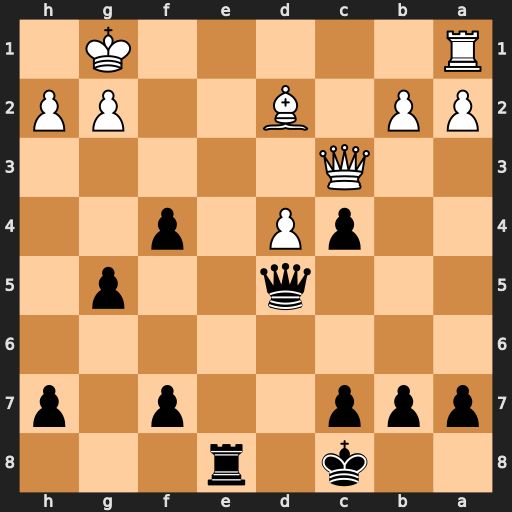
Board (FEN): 2k1r3/ppp2p1p/8/3q2p1/2pP1p2/2Q5/PP1B2PP/R5K1
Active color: b
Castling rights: -
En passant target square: -
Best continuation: Re2 Qh3+ f5